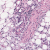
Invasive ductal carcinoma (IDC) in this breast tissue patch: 1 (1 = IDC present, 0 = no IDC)